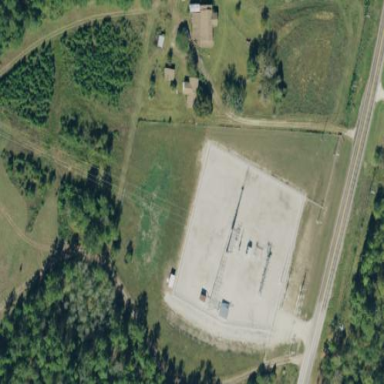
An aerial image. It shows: Distribution substation surrounded by fence.